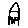
Label: house